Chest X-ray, AP view. Patient: 57 years old, sex F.
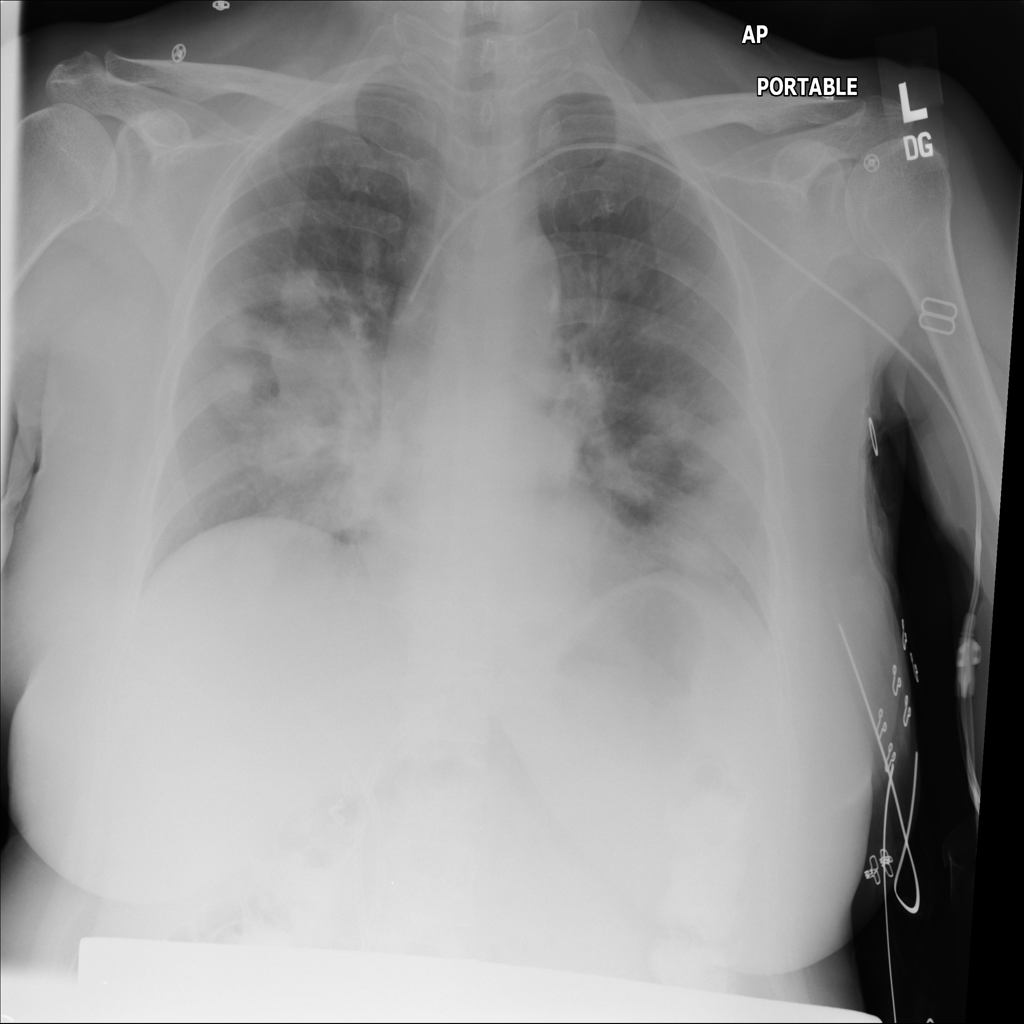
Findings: Nodule